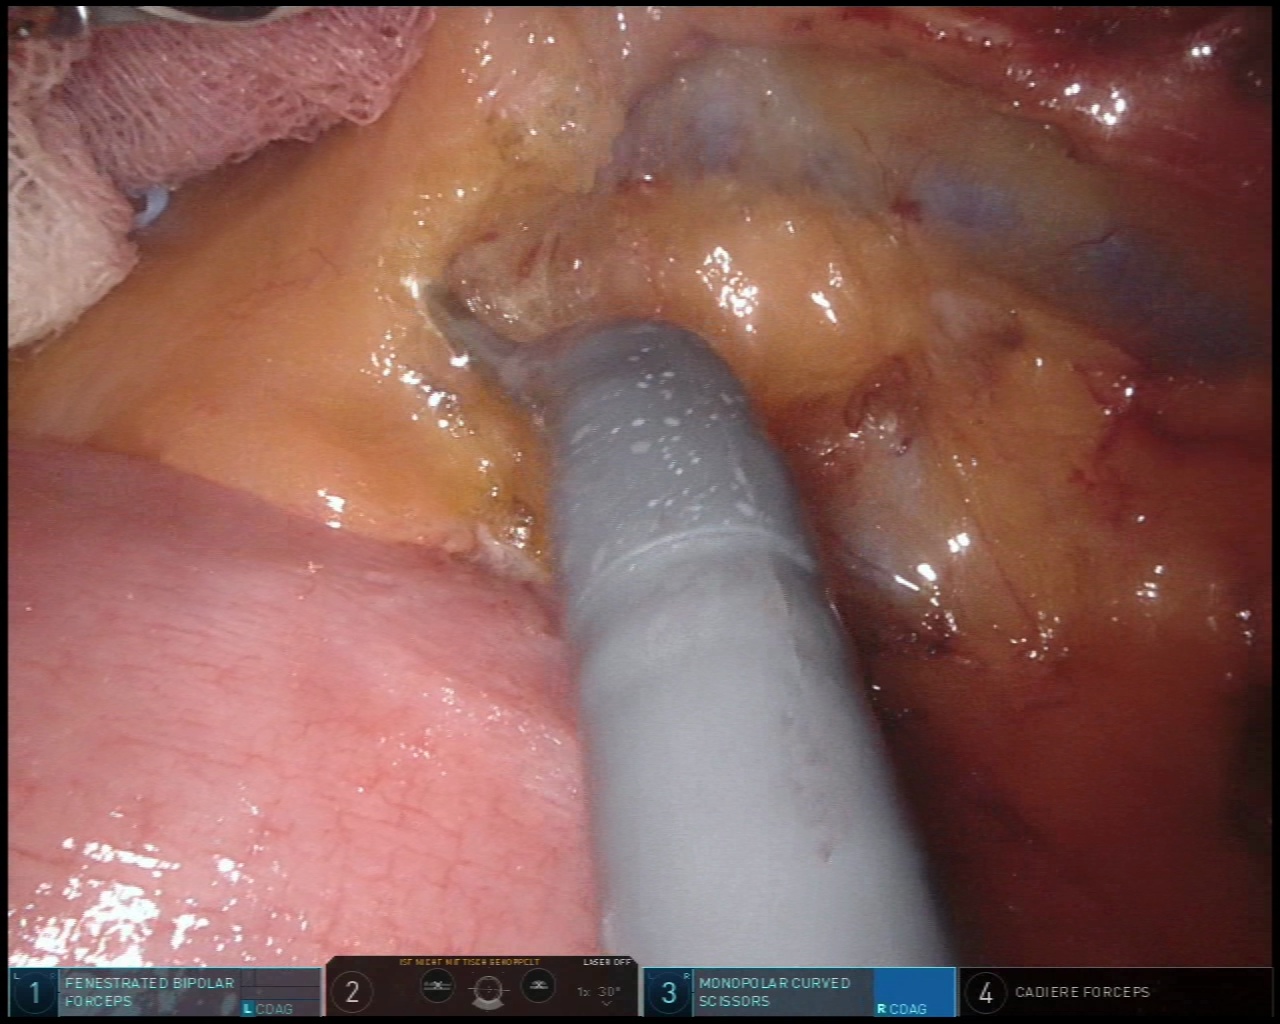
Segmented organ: small_intestine
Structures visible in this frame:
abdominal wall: no
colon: no
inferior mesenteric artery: yes
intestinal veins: yes
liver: no
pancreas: no
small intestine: yes
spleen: no
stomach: no
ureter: no
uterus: no
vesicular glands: no